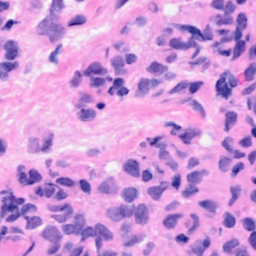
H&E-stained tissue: Breast